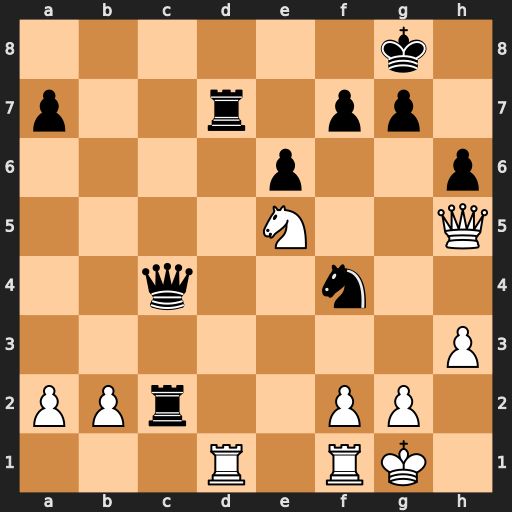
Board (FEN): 6k1/p2r1pp1/4p2p/4N2Q/2q2n2/7P/PPr2PP1/3R1RK1
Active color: w
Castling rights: -
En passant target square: -
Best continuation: Nxc4 Nxh5 Rxd7